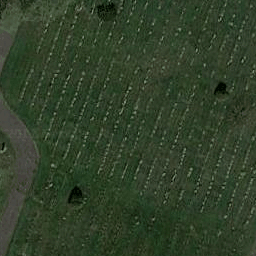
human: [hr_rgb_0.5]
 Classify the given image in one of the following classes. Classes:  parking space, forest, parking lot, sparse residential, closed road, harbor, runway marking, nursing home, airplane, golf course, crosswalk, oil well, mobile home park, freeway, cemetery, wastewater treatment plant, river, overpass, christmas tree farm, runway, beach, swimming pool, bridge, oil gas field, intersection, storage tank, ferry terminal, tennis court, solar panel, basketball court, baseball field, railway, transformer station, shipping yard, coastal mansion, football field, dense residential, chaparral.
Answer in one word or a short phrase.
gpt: cemetery